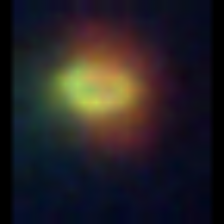
Taxon: NanoPlankton
Group: Other